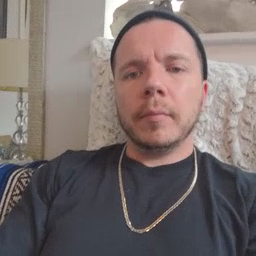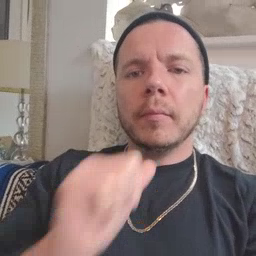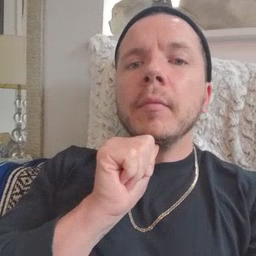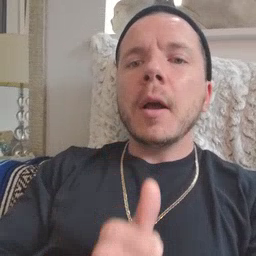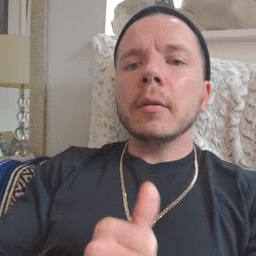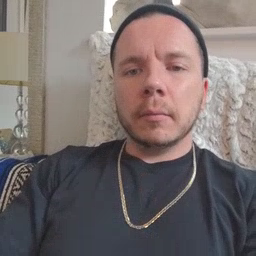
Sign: not